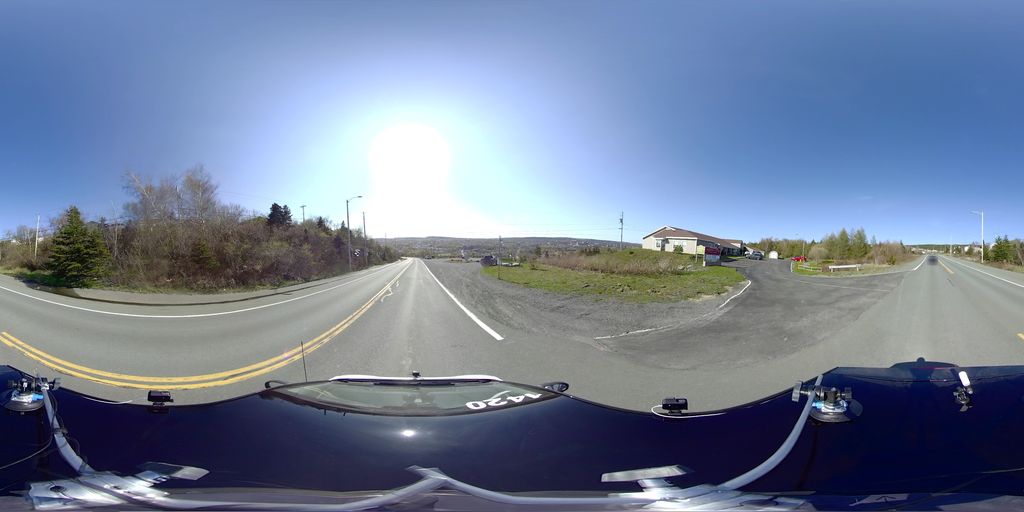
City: st_johns